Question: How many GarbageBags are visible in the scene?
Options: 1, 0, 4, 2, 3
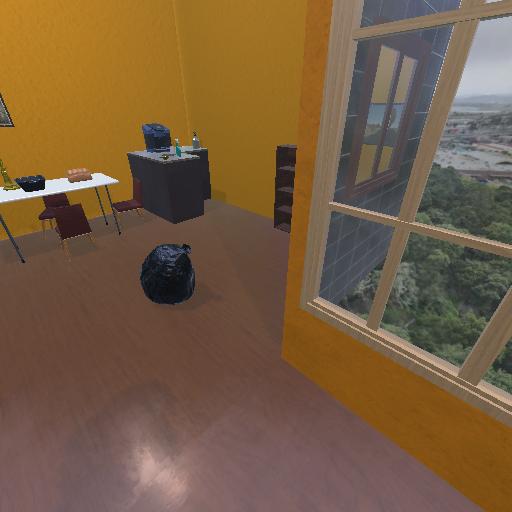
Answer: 1